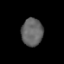
Tissue: lung
Cell type: Epithelial cells
Senescence score: 0.1946
Nuclear area (px): 578
Mean DAPI intensity: 101.149